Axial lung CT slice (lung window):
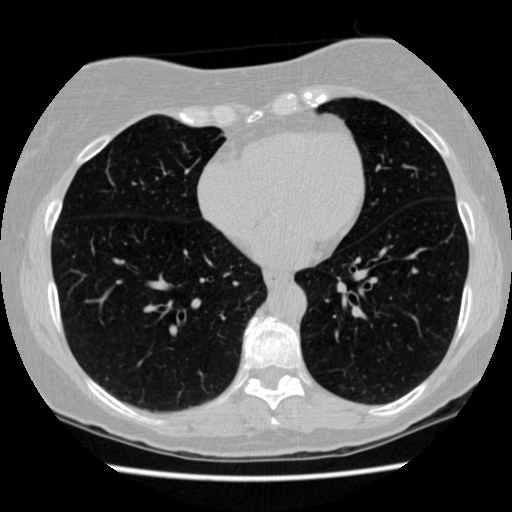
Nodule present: no